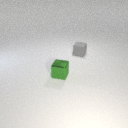
small gray rubber cube to the right of small green metal cube